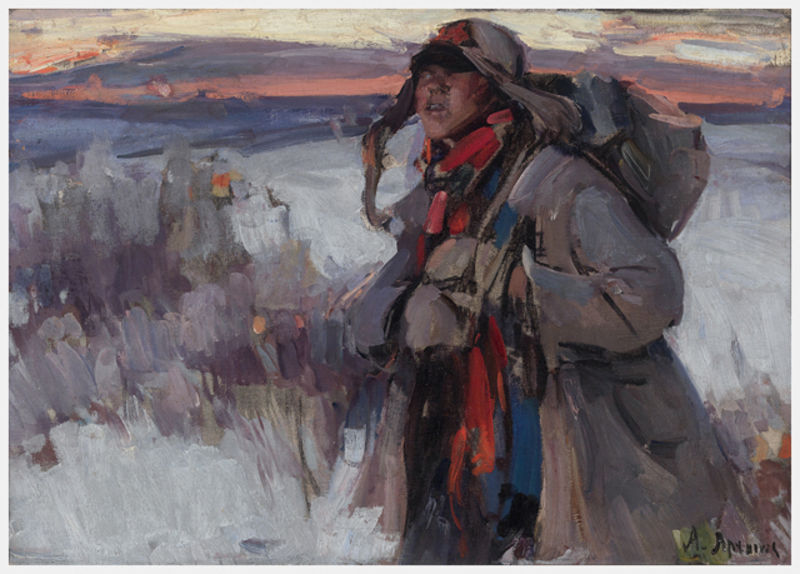
Titel: The Deserter, The Deserter
Künstler: Abram Arkhipov
Standort: Amherst (Massachusetts, USA)
Institution: Mead Art Museum, Amherst College
Schlagwörter: hat, people, white, painting, man, boy, eyes, winter, walking, abstract, watching, sunset, cold, gloves, schnee, mantel, schal, bag, sonnenaufgang, sonnenuntergang, mensch, backpack, r, wandering, travelling, muetze, kaelte, rucksack', rucksack, gepaeck